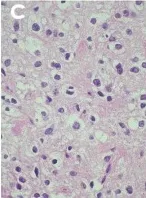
(B) Transoperatory photography (50x) that shows cystic grey lesion and whitish edges.
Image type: pathology (h&e)